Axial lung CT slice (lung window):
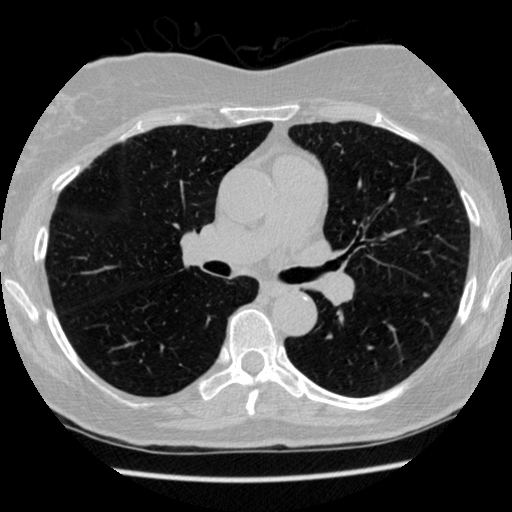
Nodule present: no